Question: I am just toying around with the idea of creating a multithreaded renderer in swing for my java2d games where each thread is responsible for rendering its own swingcomponent and came up with a simple program to try and and achieve this.
*I am aware that Thread.sleep is not the preferred method but it has
worked without a hitch on my single-threaded renderings that use
active rendering, I haven't tested with a swingtimer but to my
knowledge Thread.sleep sleeps the calling thread so that cannot be
the issue.
() The program creates four panels in four threads with a bouncing ball in each but only the first created thread ever does anything, the others are simply not started at all (verifiable with sysout in run methods). So only one thread does the rendering, the others are never given a chance to run, the sysout: 'System.out.println("Ballbouncer: " + this + " running.");' confirms this and so does the visual (image added).
BallBouncer (runnable)
'''
public class BallBouncer implements Runnable {
private ColoredPanel ballContainer;
private List<Ellipse2D.Double> balls;
public static final Random rnd = new Random();
private double speedX, speedY;
public BallBouncer(ColoredPanel container) {
this.ballContainer = container;
this.balls = new ArrayList<>();
balls.add(container.getBall());
this.speedX = 10 * rnd.nextDouble() - 5;
this.speedY = 10 * rnd.nextDouble() - 5;
}
public BallBouncer(List<ColoredPanel> containers) {
for (ColoredPanel p : containers) {
new BallBouncer(p).run();
}
}
@Override
public void run() {
while (true) {
System.out.println("Ballbouncer: " + this + " running.");
moveBall();
ballContainer.repaint();
try {
Thread.sleep(15);
} catch (InterruptedException e) {
e.printStackTrace();
}
}
}
private void moveBall() {
for (Ellipse2D.Double ball : balls) {
ball.x += speedX;
ball.y += speedY;
if (ball.x < 0
|| ball.x + ball.getWidth() > ballContainer.getWidth()) {
speedX *= -1;
}
if (ball.y < 0
|| ball.y + ball.getHeight() > ballContainer.getHeight()) {
speedY *= -1;
}
}
}
'''
Container
'''
public class ColoredPanel extends JPanel {
private Ellipse2D.Double circle;
public ColoredPanel(Color color) {
circle = new Ellipse2D.Double(0, 0, 10, 10);
setBackground(color);
}
public Ellipse2D.Double getCircle() {
return circle;
}
@Override
protected void paintComponent(Graphics g) {
super.paintComponent(g);
Graphics2D g2d = (Graphics2D) g.create();
g2d.setColor(getBackground().darker());
g2d.fill(circle);
}
@Override
@Transient
public Dimension getPreferredSize() {
return new Dimension(400, 400);
}
public Double getBall() {
return getCircle();
}
'''
Main
'''
public class ColoredPanelContainer extends JPanel {
private List<ColoredPanel> panels = new ArrayList<>();
public ColoredPanelContainer() {
setUpPanels();
setBackground(Color.black);
}
private void setUpPanels() {
for (int i = 0; i < 4; i++) {
Color color = new Color(BallBouncer.rnd.nextInt(256),
BallBouncer.rnd.nextInt(256), BallBouncer.rnd.nextInt(256));
panels.add(new ColoredPanel(color));
}
for (int i = 0; i < 4; i++) {
add(panels.get(i));
}
}
@Override
@Transient
public Dimension getPreferredSize() {
return new Dimension(1000, 1000);
}
public List<ColoredPanel> getPanels() {
return panels;
}
public static void main(String[] args) {
JFrame frame = new JFrame();
ColoredPanelContainer container = new ColoredPanelContainer();
frame.getContentPane().add(container);
frame.pack();
frame.setDefaultCloseOperation(JFrame.EXIT_ON_CLOSE);
frame.setVisible(true);
new BallBouncer(container.getPanels());
}
}
'''
Notice the ball only bouncing in the left panel (first started thread), the others are stationary at all times.

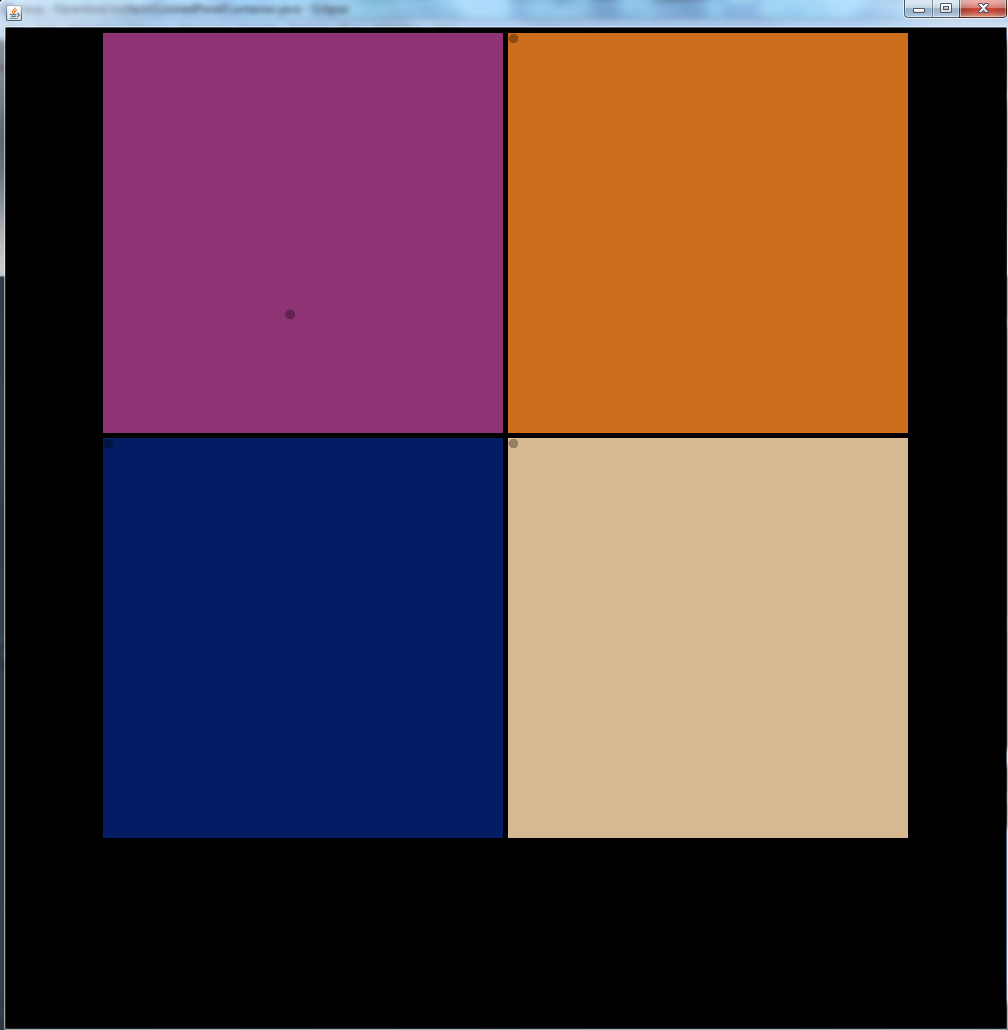
Answer: You're doing this:
'''
public BallBouncer(List<ColoredPanel> containers) {
for (ColoredPanel p : containers) {
new BallBouncer(p).run();
}
}
'''
Which is not the proper way to start a thread. All you're doing is running the 'run' method directly and . That means that the code runs in that loop in the same thread that calls the constructor.
<URL>, which explains how to use the Swing 'Timer' class.
And, just for further education about threads: <URL>.